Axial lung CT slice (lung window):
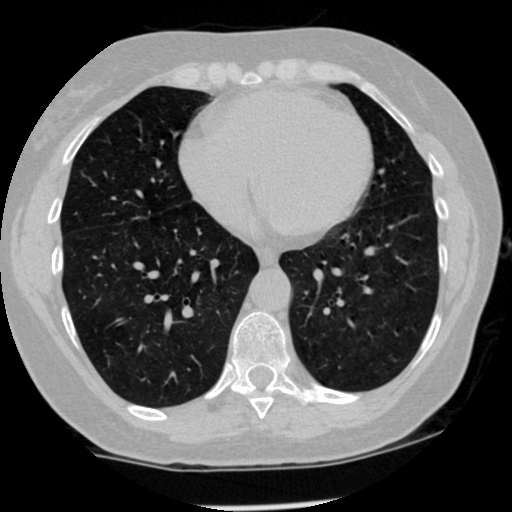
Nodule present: no